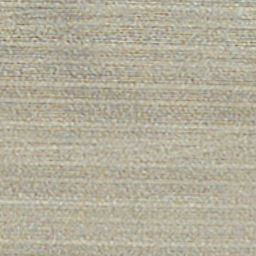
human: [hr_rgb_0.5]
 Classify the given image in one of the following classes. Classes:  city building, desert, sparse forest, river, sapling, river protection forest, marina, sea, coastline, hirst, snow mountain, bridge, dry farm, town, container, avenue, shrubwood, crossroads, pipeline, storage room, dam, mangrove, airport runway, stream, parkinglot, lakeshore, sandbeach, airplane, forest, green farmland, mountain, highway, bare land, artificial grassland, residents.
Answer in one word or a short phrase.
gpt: dry farm